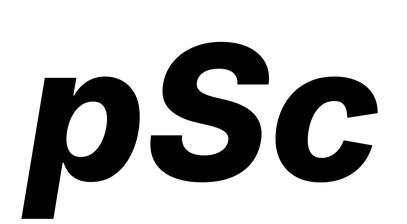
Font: Inter-Italic_ExtraBold_Italic